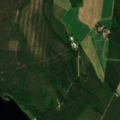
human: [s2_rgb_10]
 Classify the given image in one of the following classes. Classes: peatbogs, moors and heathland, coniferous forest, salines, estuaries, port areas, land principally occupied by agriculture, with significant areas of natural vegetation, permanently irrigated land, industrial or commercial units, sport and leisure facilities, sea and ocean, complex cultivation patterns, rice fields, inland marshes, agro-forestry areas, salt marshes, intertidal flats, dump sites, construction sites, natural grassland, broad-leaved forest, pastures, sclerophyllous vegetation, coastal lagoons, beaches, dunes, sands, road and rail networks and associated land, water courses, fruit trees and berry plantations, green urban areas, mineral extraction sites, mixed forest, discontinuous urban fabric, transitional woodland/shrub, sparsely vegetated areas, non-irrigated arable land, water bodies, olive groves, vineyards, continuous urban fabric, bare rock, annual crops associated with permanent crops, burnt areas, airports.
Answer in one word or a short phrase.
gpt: non-irrigated arable land, land principally occupied by agriculture, with significant areas of natural vegetation, coniferous forest, mixed forest, water bodies